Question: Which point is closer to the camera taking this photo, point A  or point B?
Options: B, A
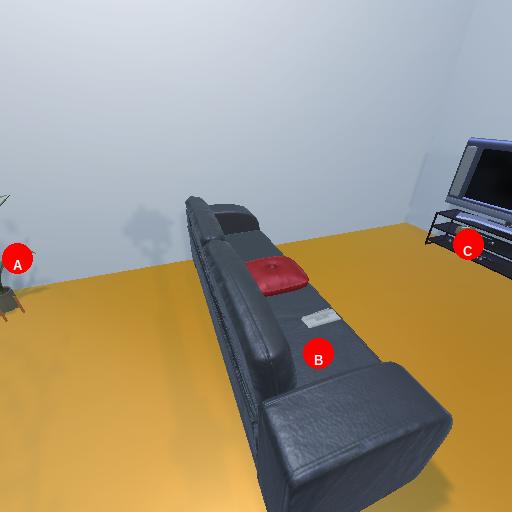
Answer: B